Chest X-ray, PA view. Patient: 57 years old, sex M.
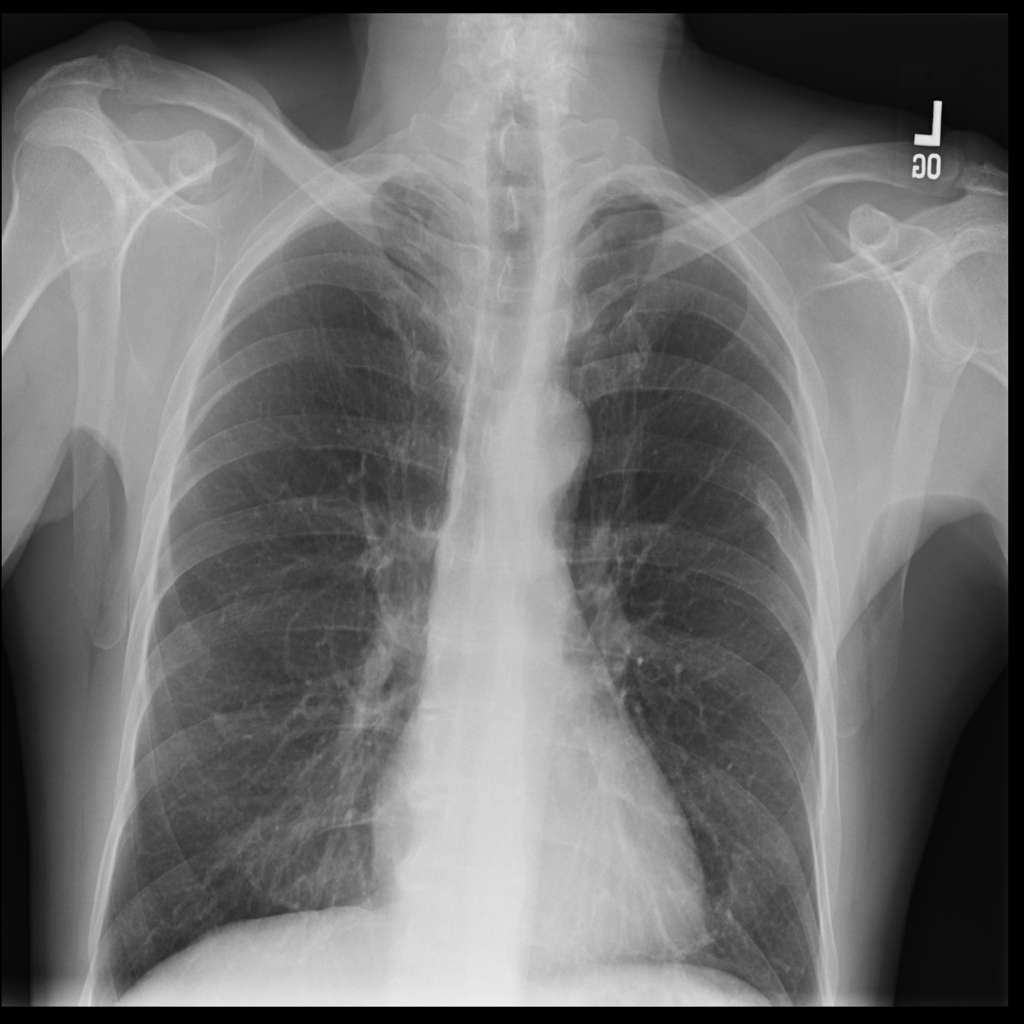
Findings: No Finding